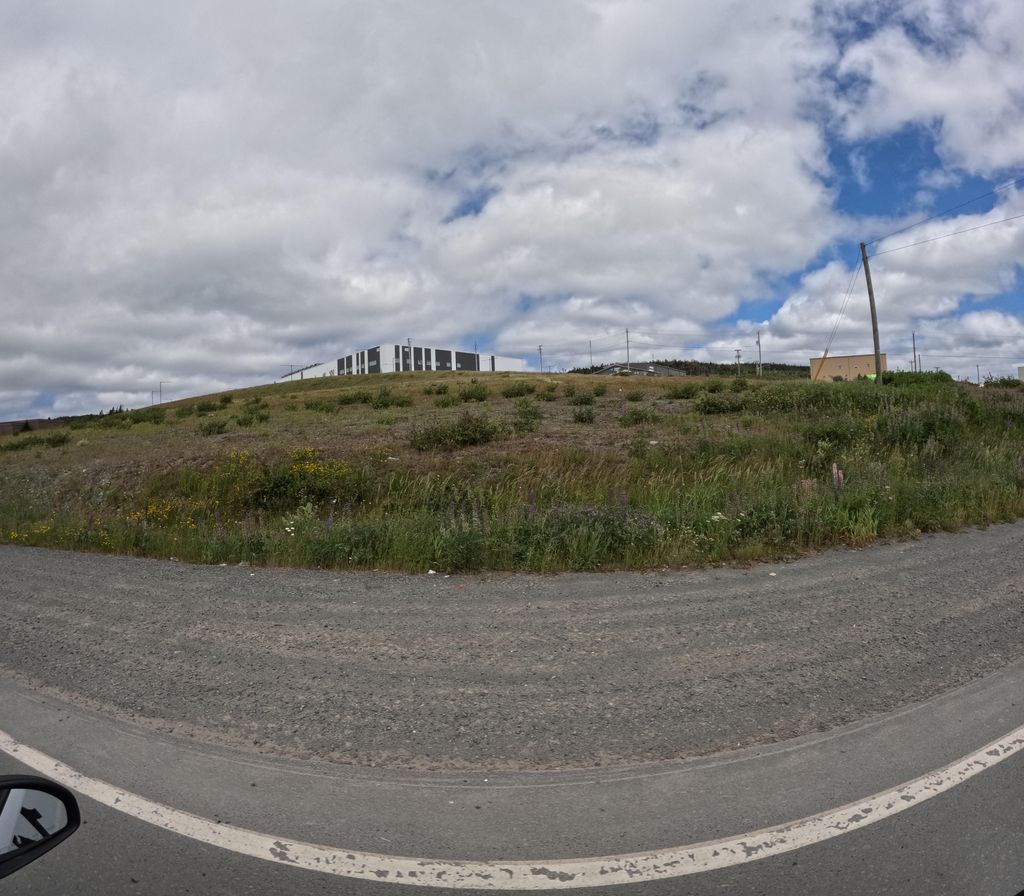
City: st_johns